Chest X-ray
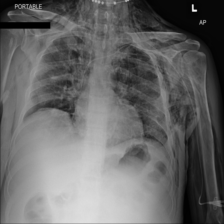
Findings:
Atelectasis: negative
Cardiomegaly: negative
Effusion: negative
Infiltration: negative
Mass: negative
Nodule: negative
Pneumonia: negative
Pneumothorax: negative
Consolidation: negative
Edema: negative
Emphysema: positive
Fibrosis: negative
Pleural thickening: negative
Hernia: negative